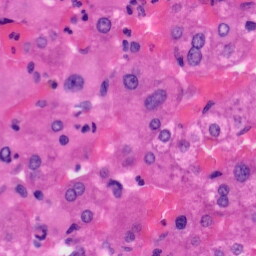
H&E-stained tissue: Liver